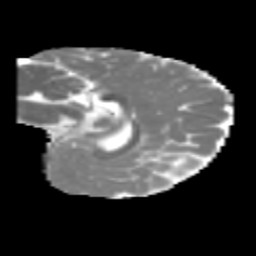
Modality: MD
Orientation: sagittal
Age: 6
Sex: male
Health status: healthy